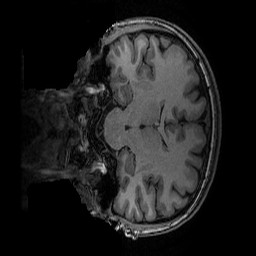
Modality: T1w
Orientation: coronal
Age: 17
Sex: female
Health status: ill
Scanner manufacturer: ge
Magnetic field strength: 3 T
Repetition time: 0.007664 s
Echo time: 0.00342 s